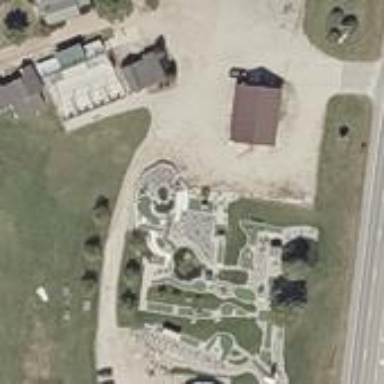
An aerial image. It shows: Miniature golf course.